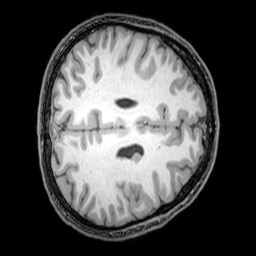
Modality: T1w
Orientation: axial
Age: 22
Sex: male
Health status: healthy
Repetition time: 0.081 s
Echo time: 0.037 s